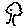
Label: tree